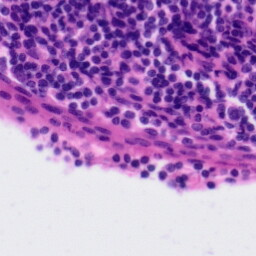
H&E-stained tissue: Tonsil